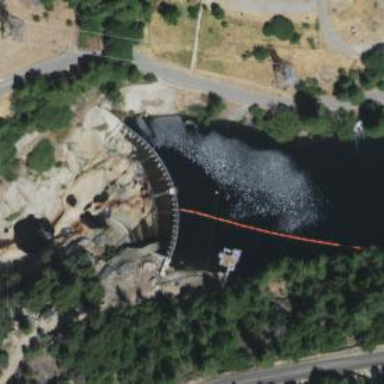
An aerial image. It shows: Dam along waterway.